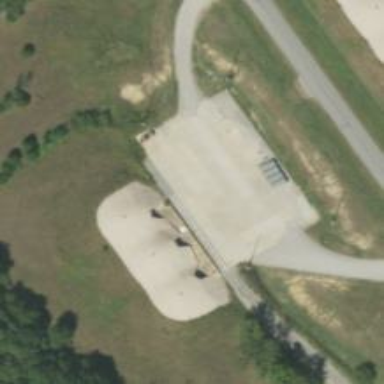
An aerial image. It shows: Military bunker.